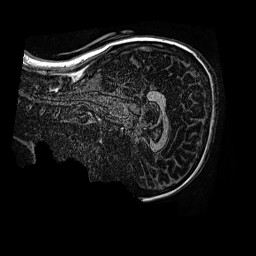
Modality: MP2RAGE
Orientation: sagittal
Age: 14
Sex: female
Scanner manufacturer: siemens
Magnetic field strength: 3 T
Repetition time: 4 s
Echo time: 0.00299 s